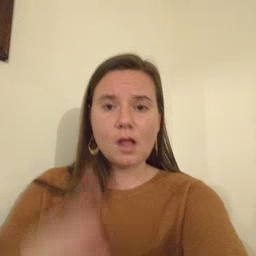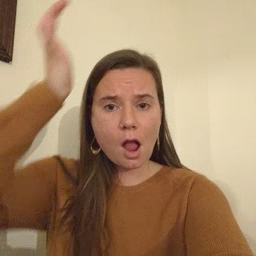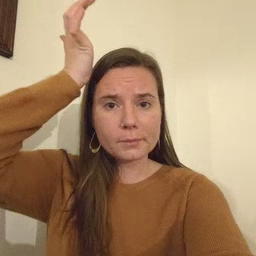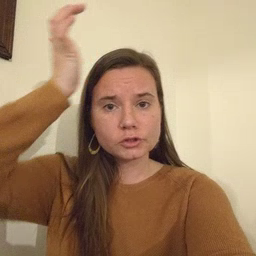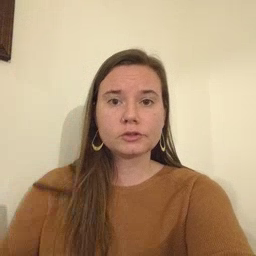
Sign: garbage